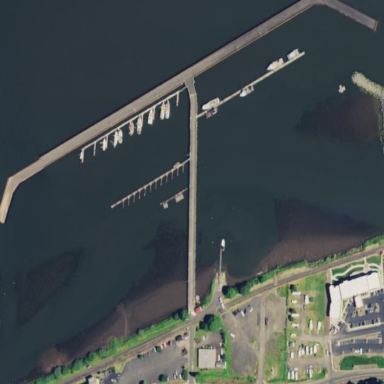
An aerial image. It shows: Marina on leisure land.